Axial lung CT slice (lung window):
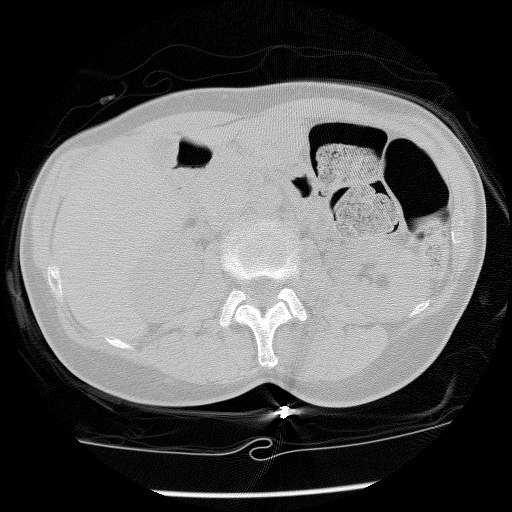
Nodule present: no